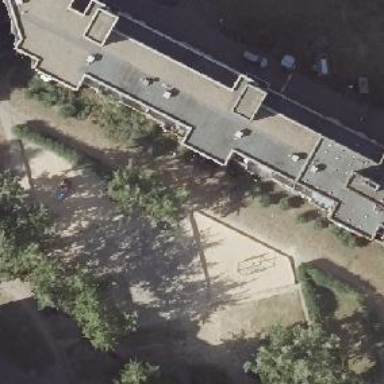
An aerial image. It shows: Playground area for leisure activities on the land.